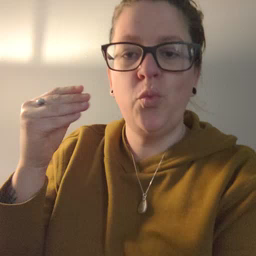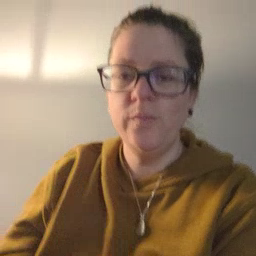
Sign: store